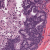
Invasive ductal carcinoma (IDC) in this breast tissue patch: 0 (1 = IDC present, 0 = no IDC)